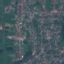
Land use / land cover class: Residential